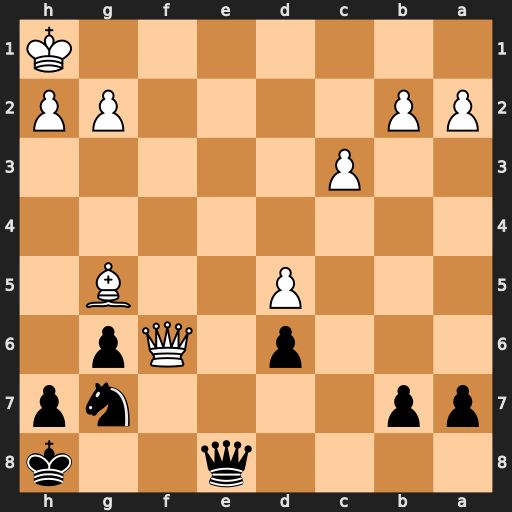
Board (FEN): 4q2k/pp4np/3p1Qp1/3P2B1/8/2P5/PP4PP/7K
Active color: b
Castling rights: -
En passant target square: -
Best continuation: Qe1+ Qf1 Qxf1#